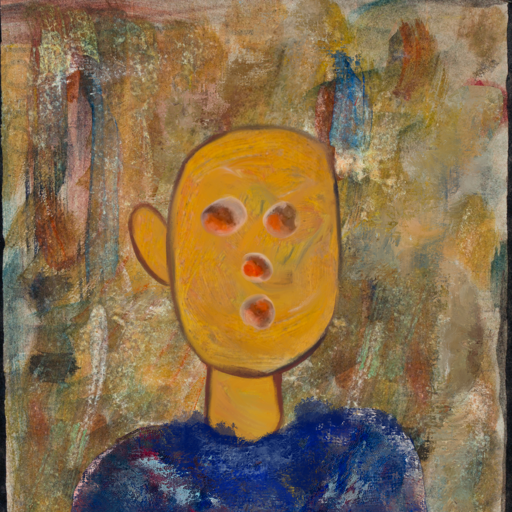
Background: Pipe, Head And Neck Front: After_Raid, Face Front: Rupkatha, Bust: Irani, Hair Front: Blank, Head Accessory: Blank, Second Necklace: Blank, Necklace: Blank, Baby: Blank